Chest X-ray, AP view. Patient: 10 years old, sex F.
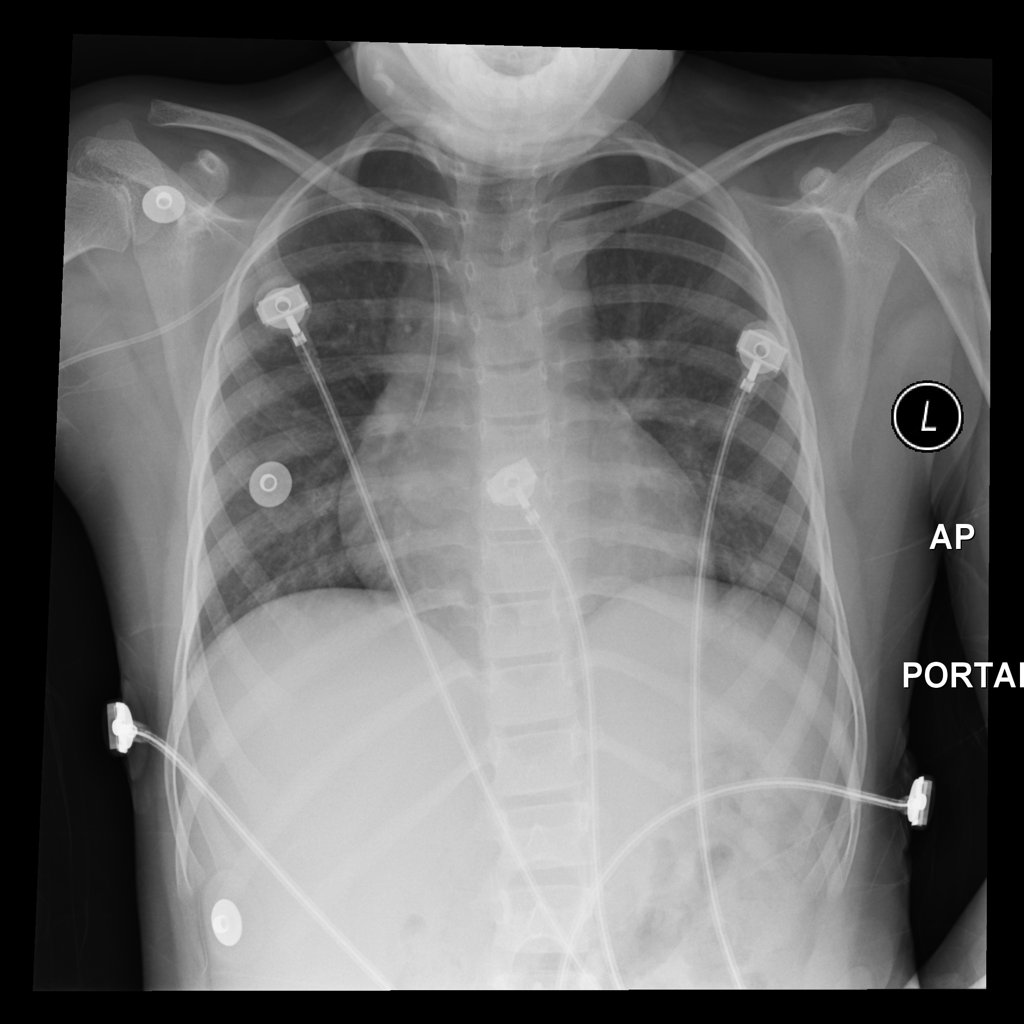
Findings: No Finding